【题型】填空题　【知识点】平面几何　【难度】easy
已知：如图, $\odot O$ 与 $y$ 轴、$x$ 轴的正半轴分别相交于点 $M$、点 $N$, $\odot O$ 半径为3, 点 $A(0,1)$, 点 $B(2,0)$, 点 $P$ 在弧 $MN$ 上移动, 连接 $PA$、$PB$,
$3PA + PB$ 的最小值为\_\_\_\_\_\_。

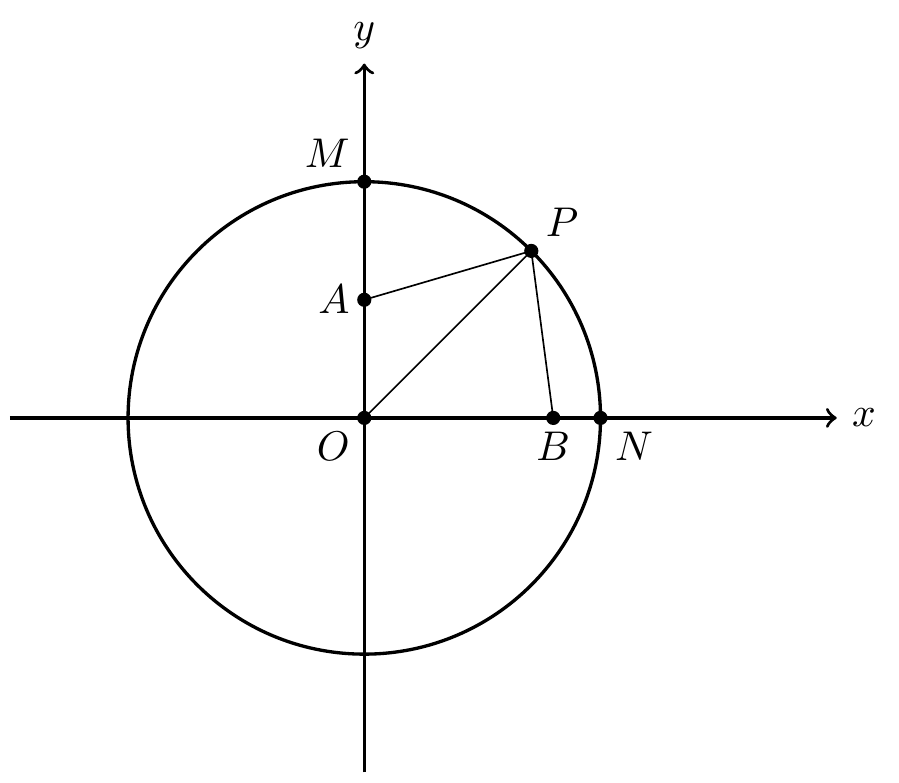
【解答】

如图,  在 $y$ 轴上取一点 $C(0,9)$, 连接 $PC$,

$\because$ $\odot O$ 半径为 $3$, 点 $A(0,1)$, 点 $B(2,0)$, $\therefore$ $OP = 3$, $OA = 1$, $OB = 2$, $OC = 9$,

$\frac{OA}{OP} = \frac{OP}{OC} = \frac{1}{3}$, $\angle AOP$ 是公共角, $\therefore$ $\triangle AOP \sim \triangle POC$, $\therefore$ $PC = 3PA$,

$\therefore$ $3PA + PB = PC + PB$, $\therefore$ 当 $B$、$C$、$P$ 三点共线时, $3PA + PB$ 最小值为 $BC$,

$\therefore$ $BC = \sqrt{OC^2 + OB^2} = \sqrt{9^2 + 2^2} = \sqrt{85}$, $\therefore$ $3PA + PB$ 的最小值为 $\sqrt{85}$。

故答案为：$\sqrt{85}$。
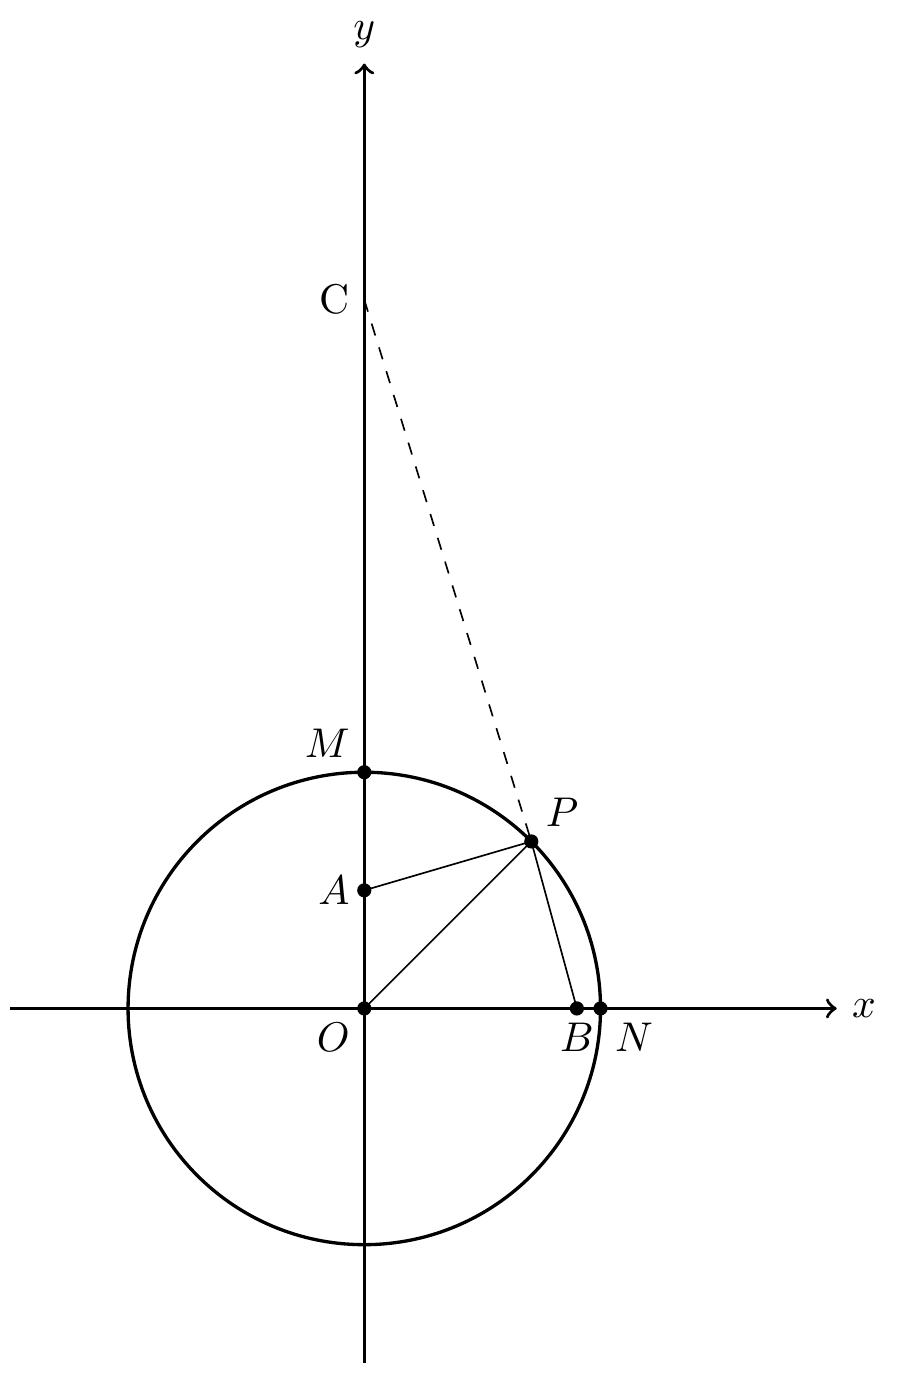